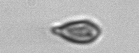
Label: Cryptophyta